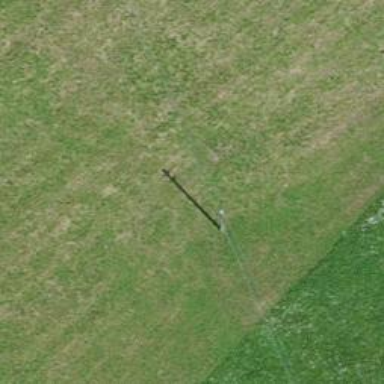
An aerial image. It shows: Minor power line.